Interaction volume radius: 5 \u00c5
Interaction volume height: 30 \u00c5
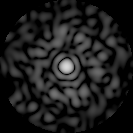
Disorder parameter: 0.8374